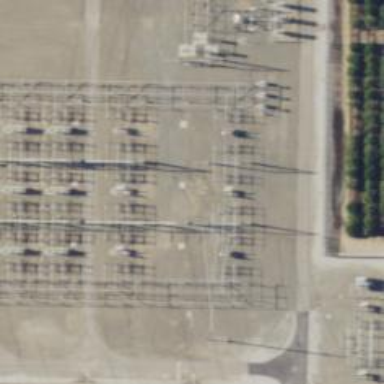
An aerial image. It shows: Switch used for power control.